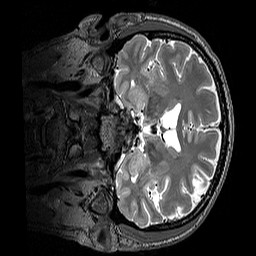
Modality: T2w
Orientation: coronal
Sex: male
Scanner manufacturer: siemens
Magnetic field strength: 3 T
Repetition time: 3.2 s
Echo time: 0.409 s